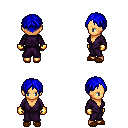
a pixel art fantasy rpg character, female body template, human, tanned skin, purple robe, metal pants, blue parted hairstyle, gold gloves, brown slippers, four views (front, back, left, right), 2x2 character sprite sheet, small pixel art, hard edges, no anti-aliasing